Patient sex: F
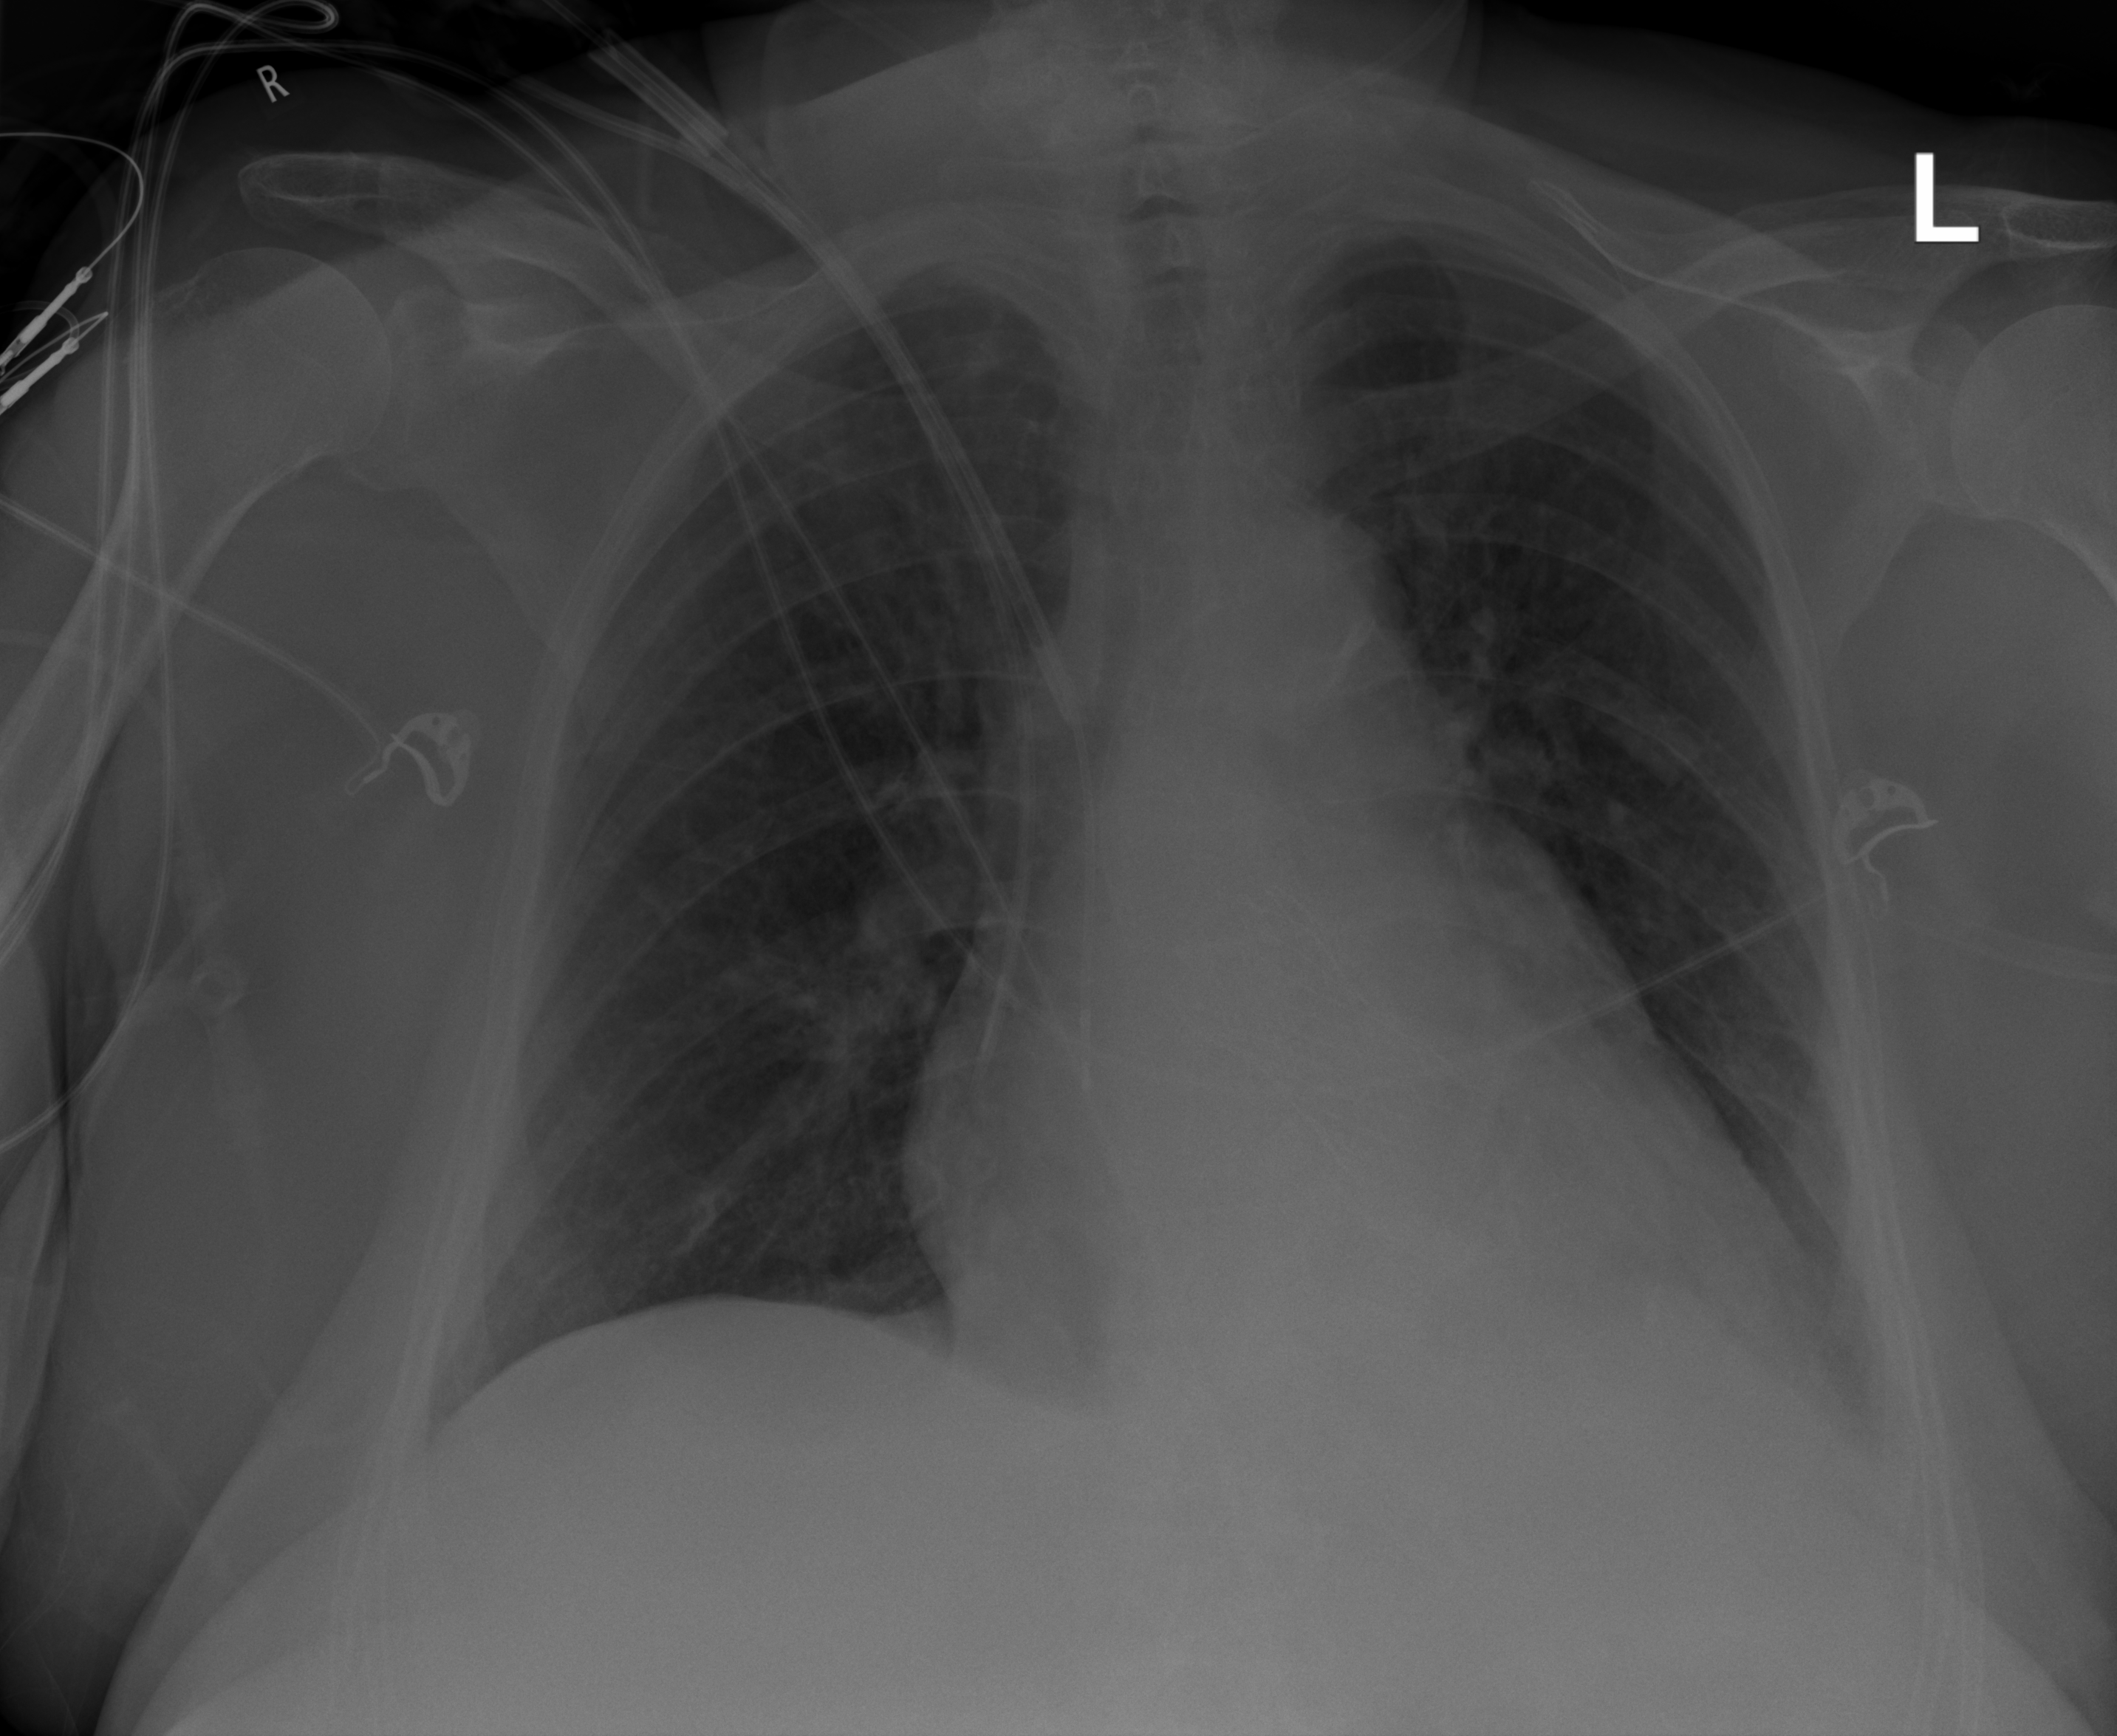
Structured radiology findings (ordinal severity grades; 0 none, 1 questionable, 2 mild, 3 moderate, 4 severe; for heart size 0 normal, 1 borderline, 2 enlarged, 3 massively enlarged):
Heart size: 1
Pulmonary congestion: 0
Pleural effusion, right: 0
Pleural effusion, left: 2
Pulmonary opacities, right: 0
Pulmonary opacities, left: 0
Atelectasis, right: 0
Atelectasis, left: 0